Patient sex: F
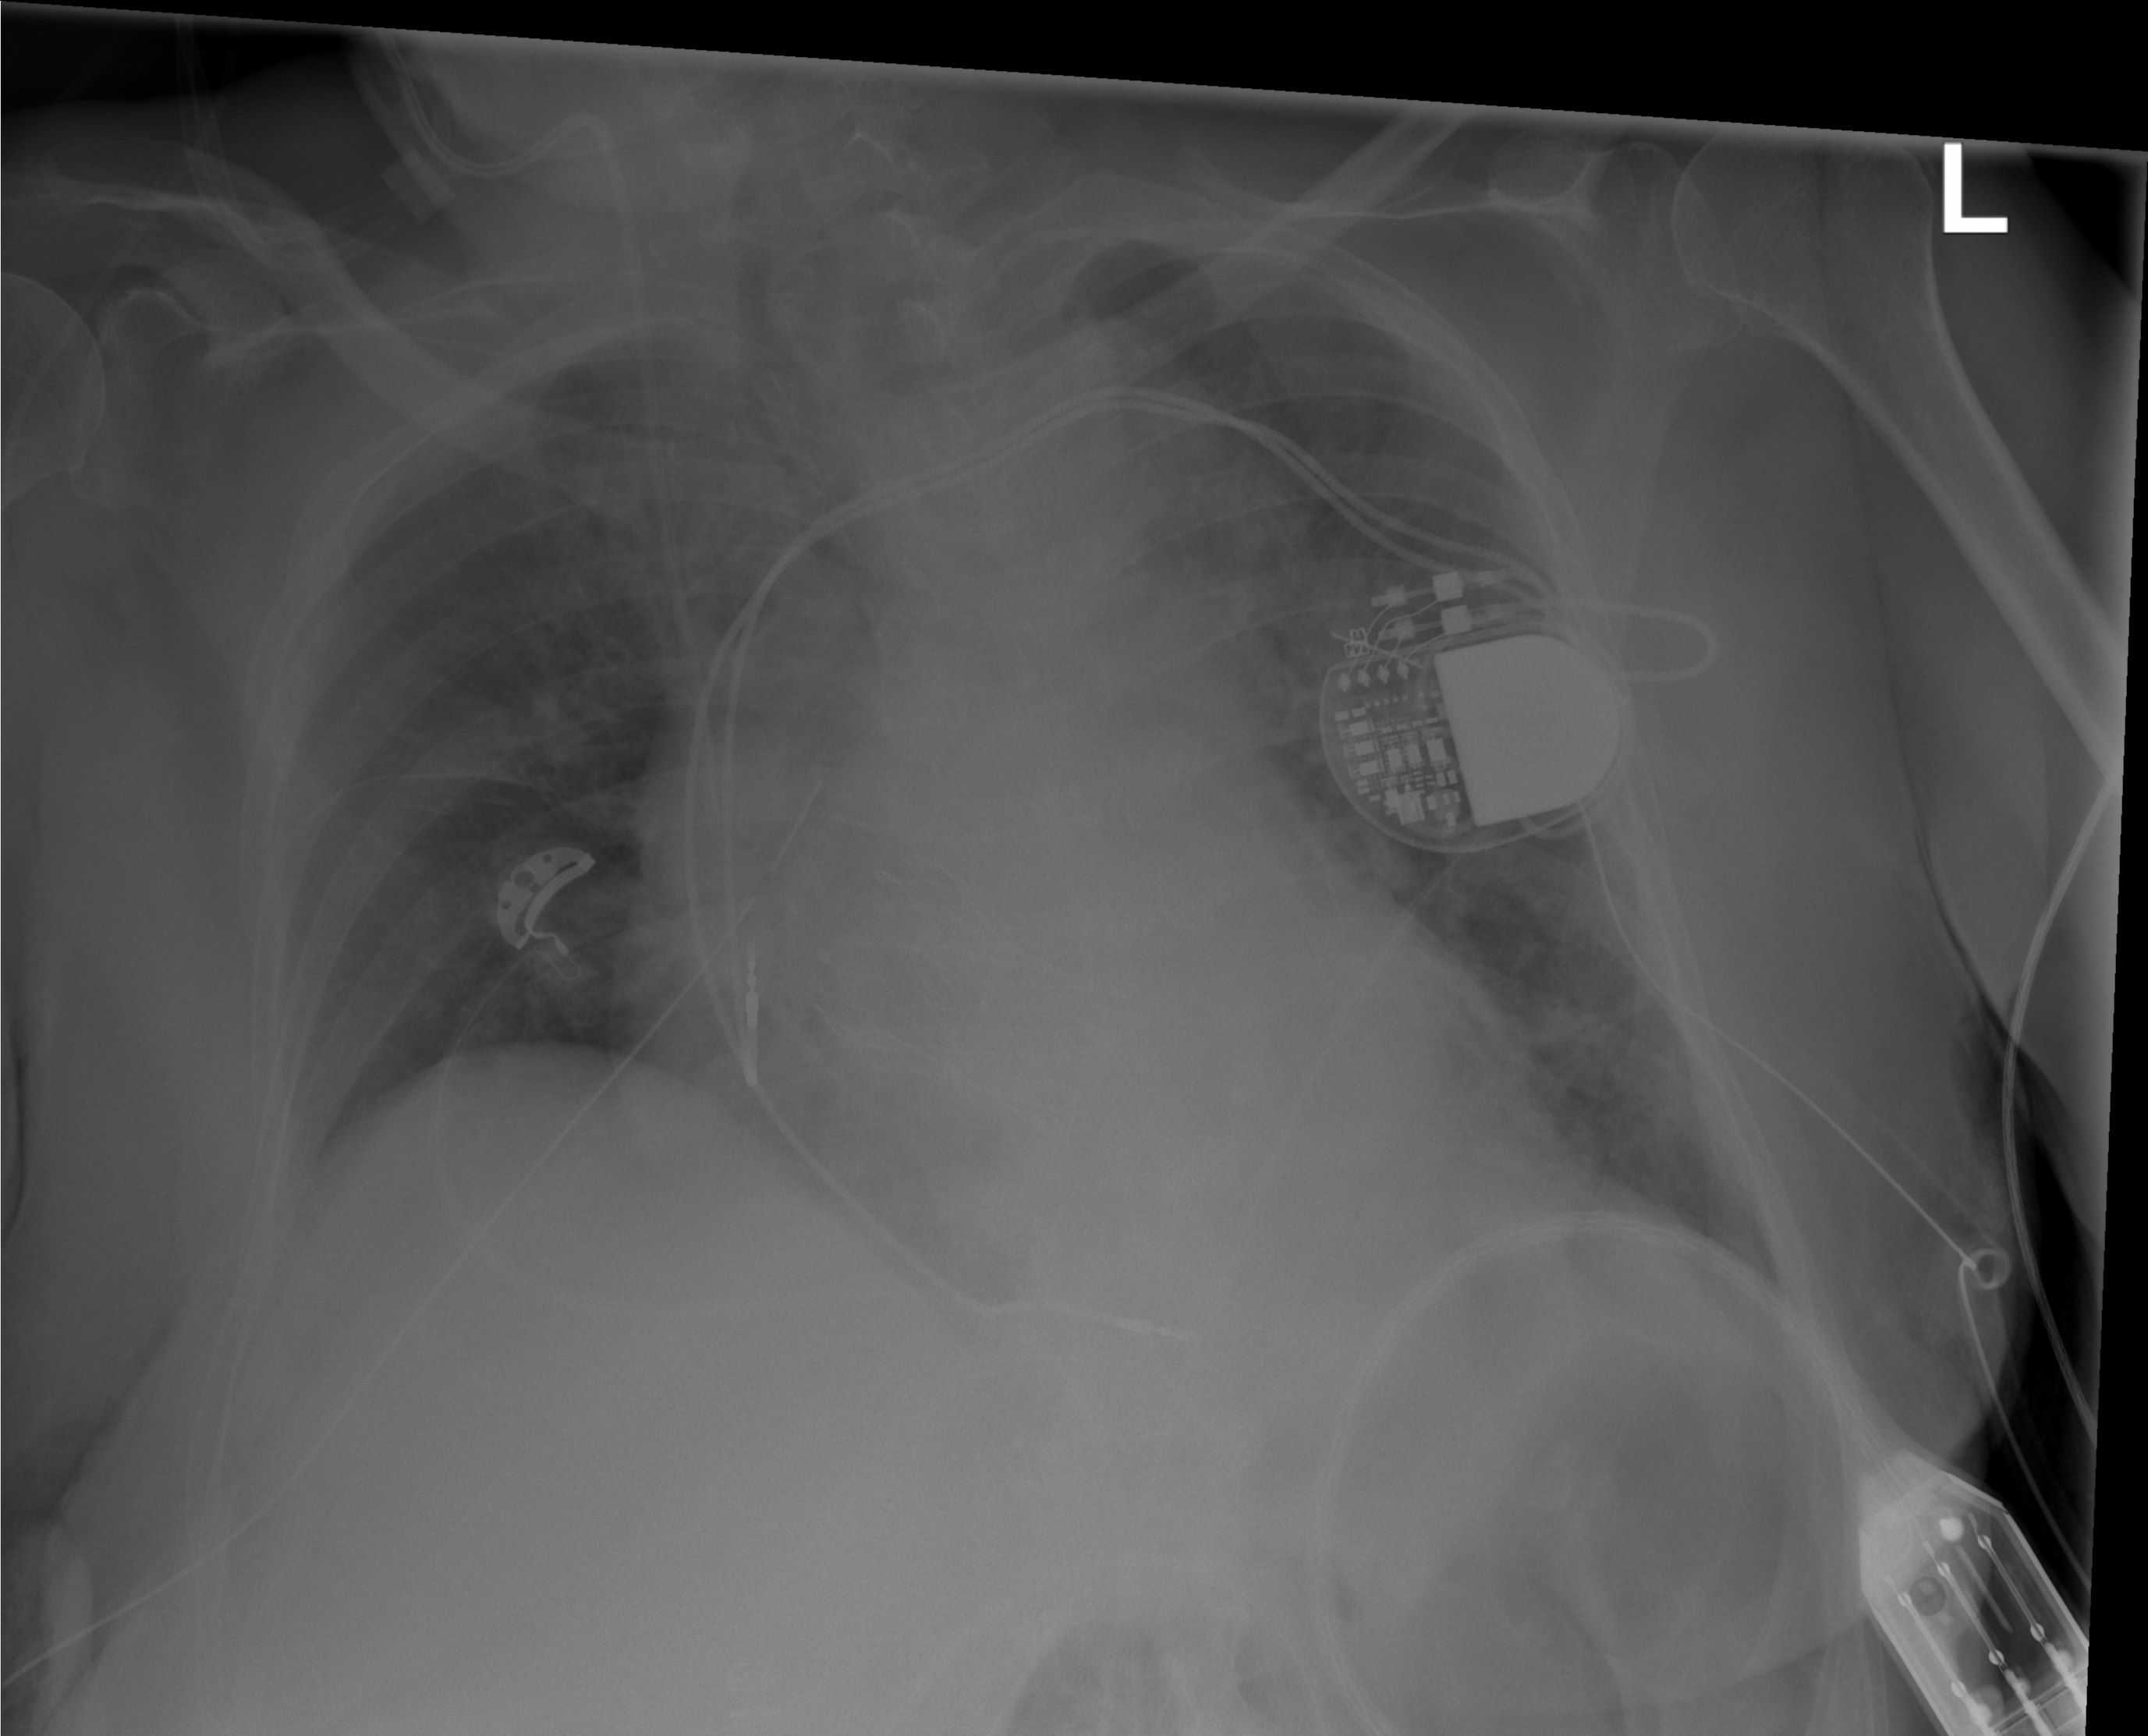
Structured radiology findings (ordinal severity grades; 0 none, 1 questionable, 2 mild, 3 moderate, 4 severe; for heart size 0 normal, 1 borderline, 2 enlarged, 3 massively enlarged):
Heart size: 2
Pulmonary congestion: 0
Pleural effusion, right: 0
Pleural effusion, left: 0
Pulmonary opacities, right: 0
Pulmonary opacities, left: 2
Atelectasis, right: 2
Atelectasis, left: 1